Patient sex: F
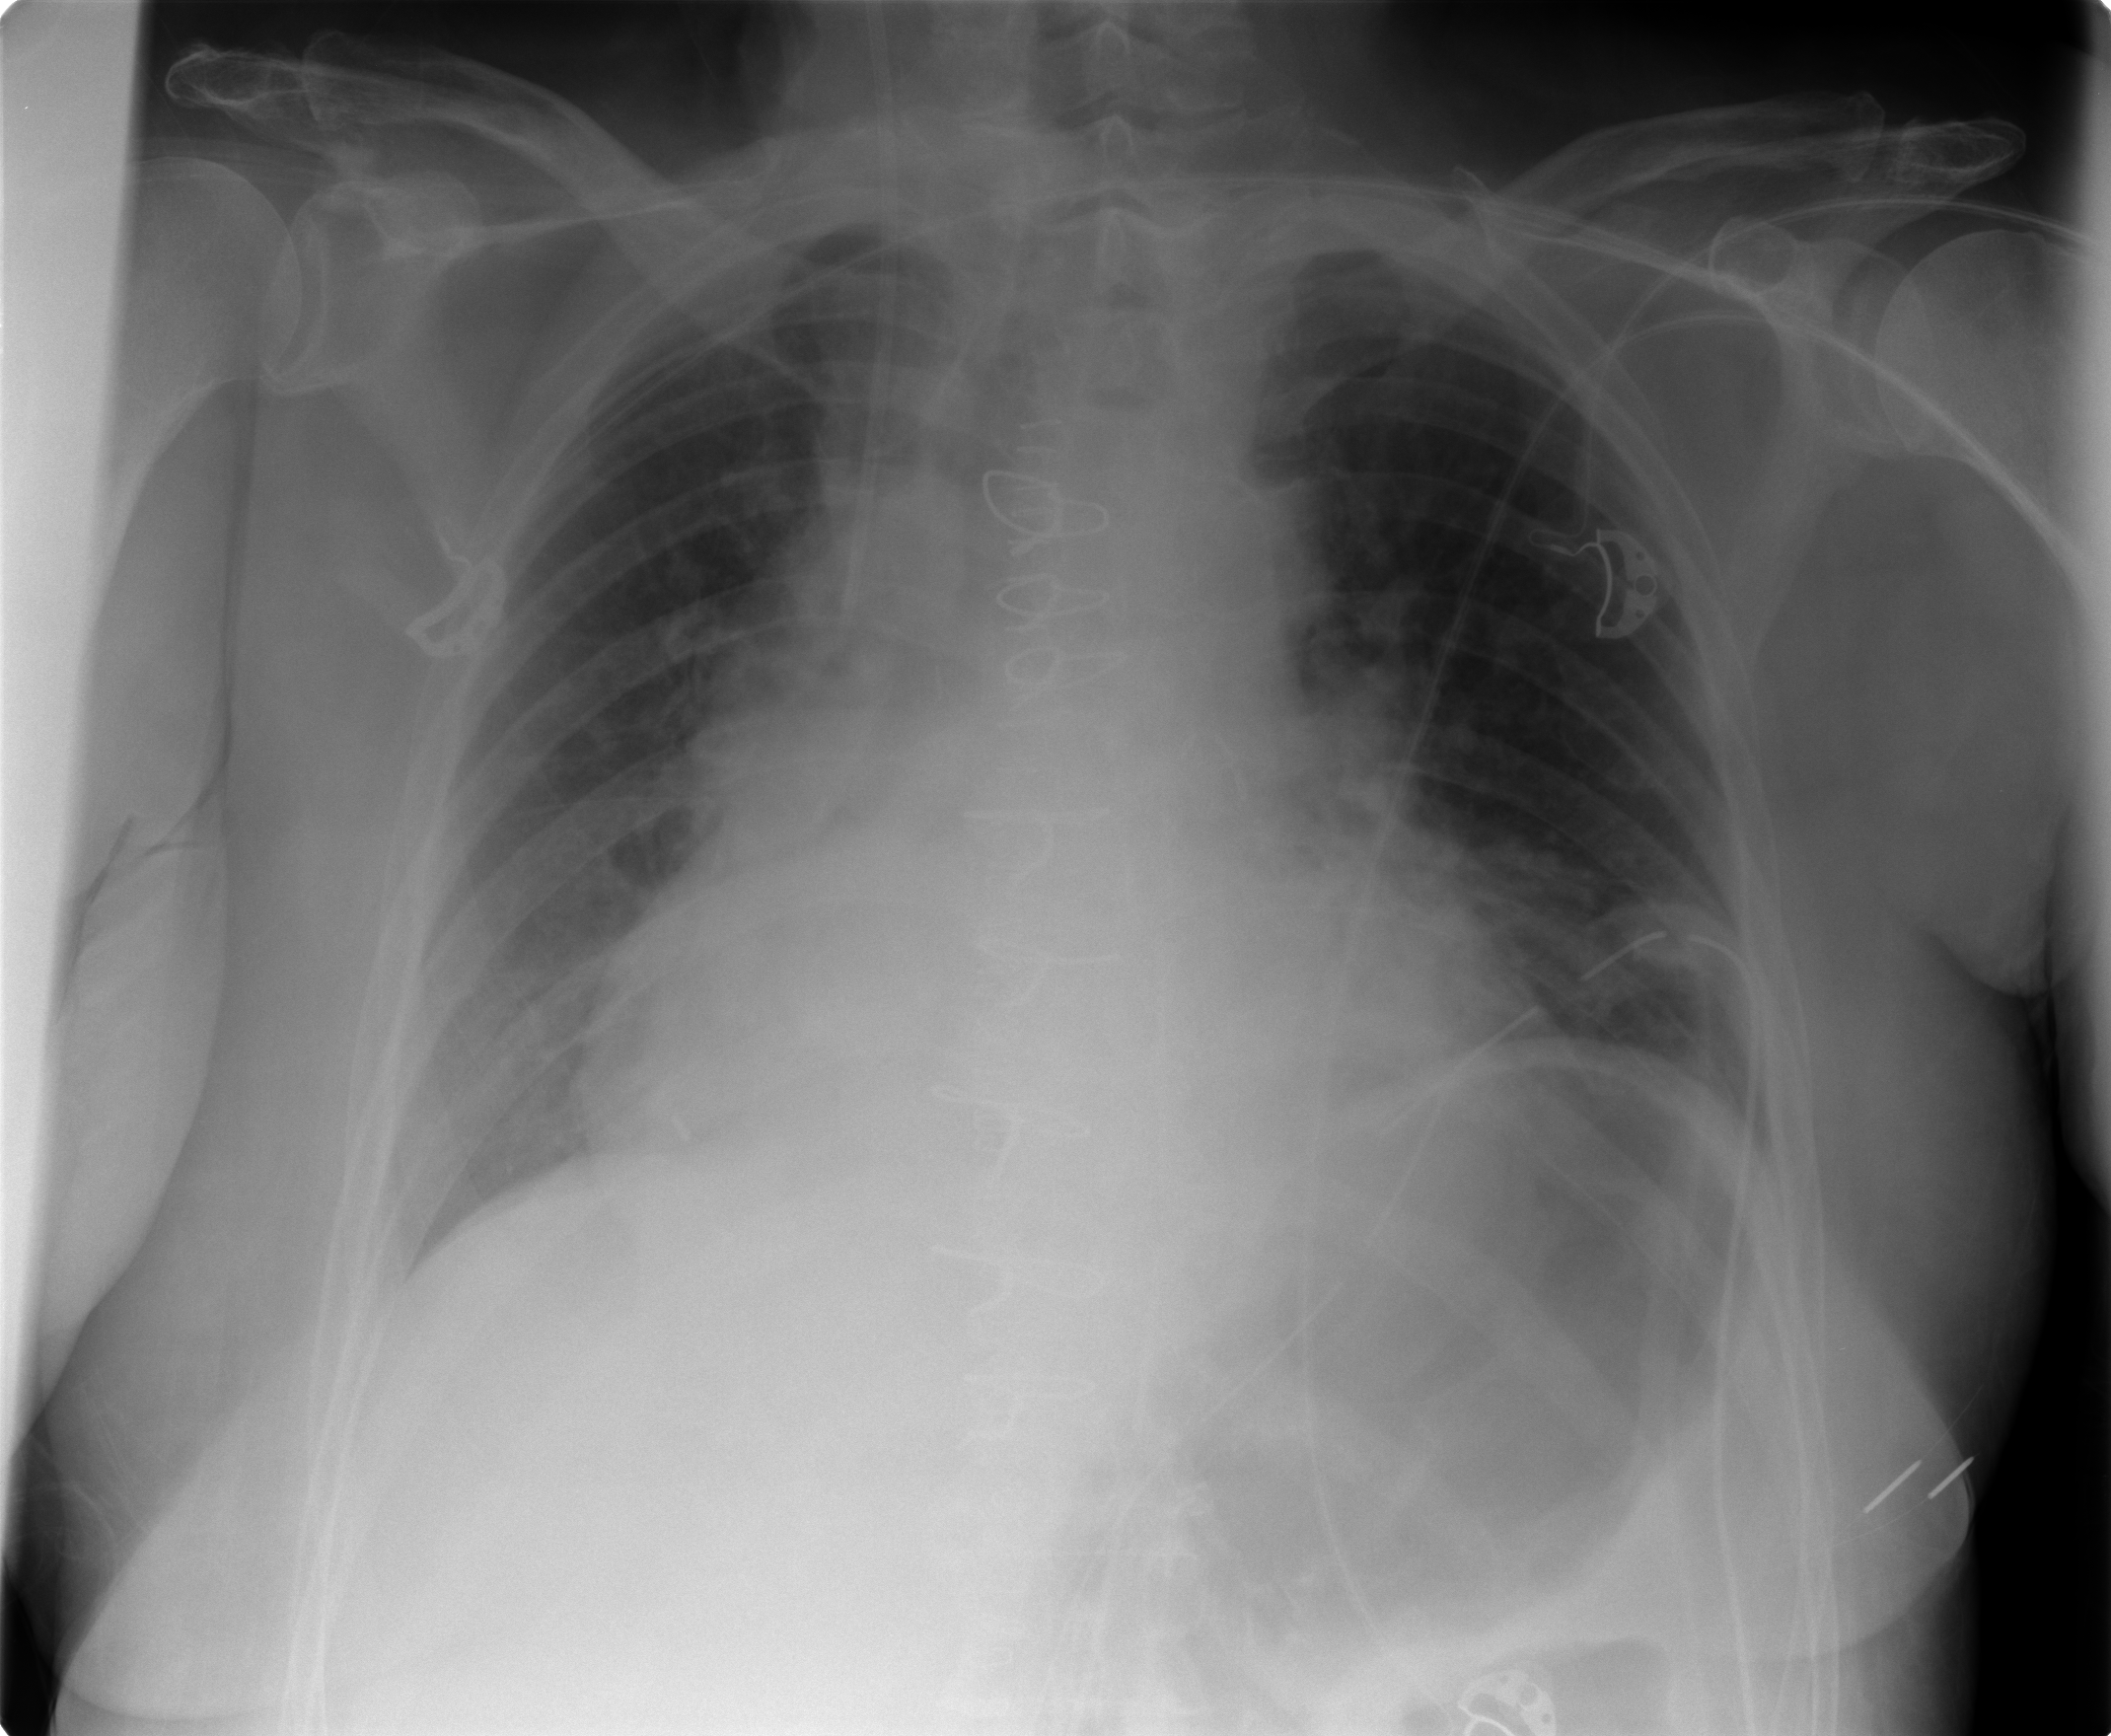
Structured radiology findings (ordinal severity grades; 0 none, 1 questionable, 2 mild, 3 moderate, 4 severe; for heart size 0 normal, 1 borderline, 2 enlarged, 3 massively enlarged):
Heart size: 2
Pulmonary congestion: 2
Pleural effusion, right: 2
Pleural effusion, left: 0
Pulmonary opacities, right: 1
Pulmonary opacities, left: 2
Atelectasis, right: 2
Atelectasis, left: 2